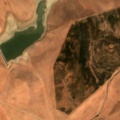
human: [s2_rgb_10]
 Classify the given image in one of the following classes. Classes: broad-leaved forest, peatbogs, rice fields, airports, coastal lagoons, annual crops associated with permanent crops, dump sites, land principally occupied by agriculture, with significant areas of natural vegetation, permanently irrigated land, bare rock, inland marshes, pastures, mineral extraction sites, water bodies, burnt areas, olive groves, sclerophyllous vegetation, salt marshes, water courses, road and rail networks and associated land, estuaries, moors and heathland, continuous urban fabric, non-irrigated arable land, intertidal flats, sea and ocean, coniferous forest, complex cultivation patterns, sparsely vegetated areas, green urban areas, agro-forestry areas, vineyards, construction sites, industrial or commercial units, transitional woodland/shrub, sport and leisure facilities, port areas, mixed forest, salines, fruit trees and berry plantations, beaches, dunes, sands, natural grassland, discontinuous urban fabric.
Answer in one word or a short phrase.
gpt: non-irrigated arable land, transitional woodland/shrub, water bodies